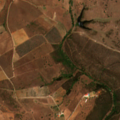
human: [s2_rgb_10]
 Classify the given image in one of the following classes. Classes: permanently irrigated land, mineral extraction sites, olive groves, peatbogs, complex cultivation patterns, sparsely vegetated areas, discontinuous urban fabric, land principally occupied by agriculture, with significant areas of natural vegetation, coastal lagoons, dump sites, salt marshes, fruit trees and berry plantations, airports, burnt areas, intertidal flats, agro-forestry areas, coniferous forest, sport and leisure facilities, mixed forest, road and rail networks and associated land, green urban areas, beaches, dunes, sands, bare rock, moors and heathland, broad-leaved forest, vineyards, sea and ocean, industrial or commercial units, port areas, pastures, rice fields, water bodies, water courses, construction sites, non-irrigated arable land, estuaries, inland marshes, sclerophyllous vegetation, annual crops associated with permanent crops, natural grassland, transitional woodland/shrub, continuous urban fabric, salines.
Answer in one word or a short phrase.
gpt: non-irrigated arable land, pastures, annual crops associated with permanent crops, agro-forestry areas, broad-leaved forest, transitional woodland/shrub